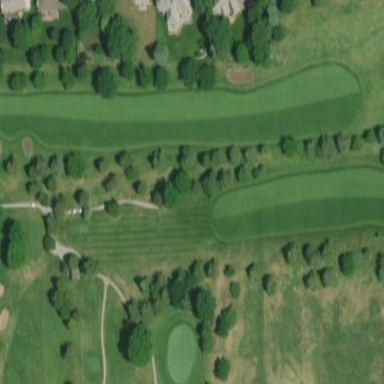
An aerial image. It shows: Rough area on grassy golf course.